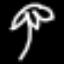
Label: palm tree